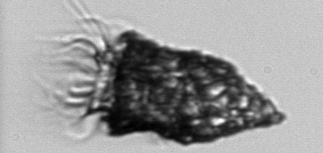
Label: Tintinnopsis